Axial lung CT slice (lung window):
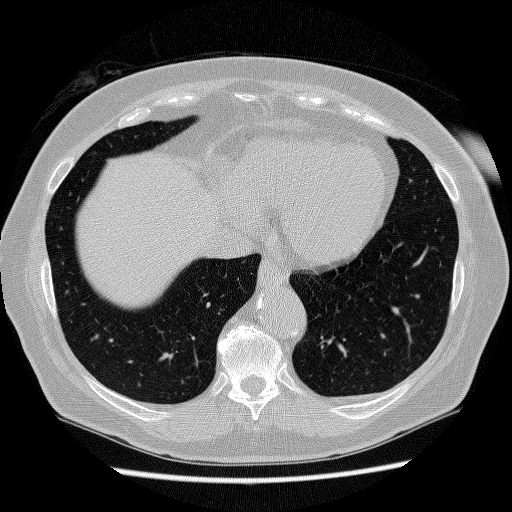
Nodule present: no